Question: When I hover over a checkbox or it's label in Firefox or IE, the checkbox enters an active state where it is highlighted, indicating that a click will affect it. However this doesn't appear to be working chrome for me.
Here's some very, very simple code:
'''
<label>
<input type="checkbox"/>
Sample Check Label
</label>
'''
## Here's a fiddle to try out
Here's an example of how checkboxes are rendering in all browsers:

I'm using chrome 32.0.1700.76 m
- - - -
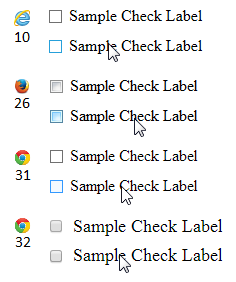
Answer: Since apparently chrome is doing this <URL> to move away from native controls, here's a way to change the default behavior in chrome.
- <URL>'inset'
Add this CSS:
'''
input[type=checkbox]:hover {
-webkit-box-shadow: inset 0 0 2px 2px rgba(82,168,236,.6);
}
'''
## Here's a Demo in Fiddle
Here's an :

+The webkit prefix will also apply to safari browsers
**There have been prettier things in the world, but I'd still rather have this than nothing*